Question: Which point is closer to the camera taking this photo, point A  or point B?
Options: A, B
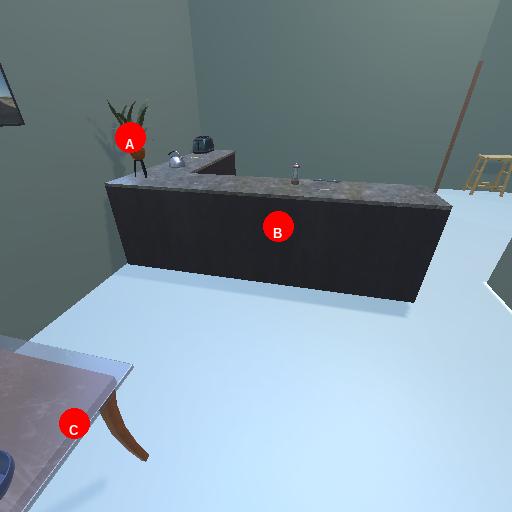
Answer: A